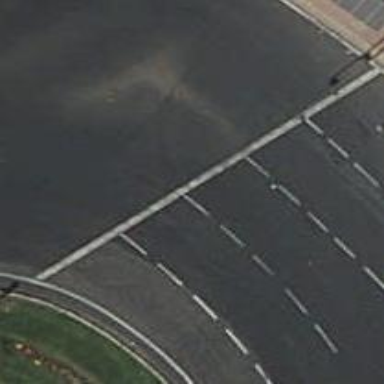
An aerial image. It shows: Road with traffic signals.